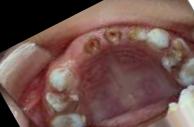
Condition: Caries